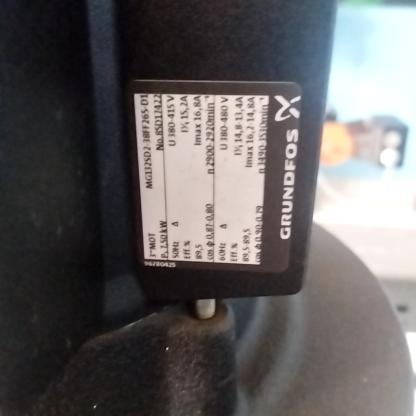
Klasa: tabliczka-znamionowa